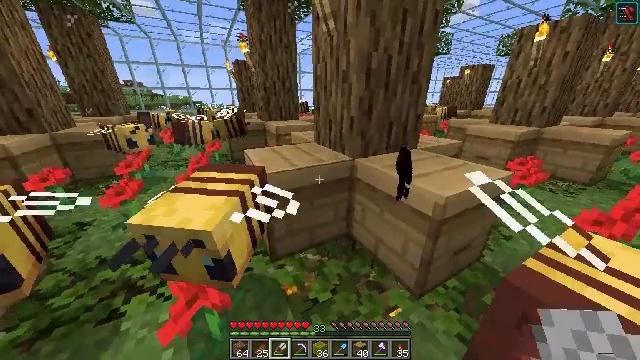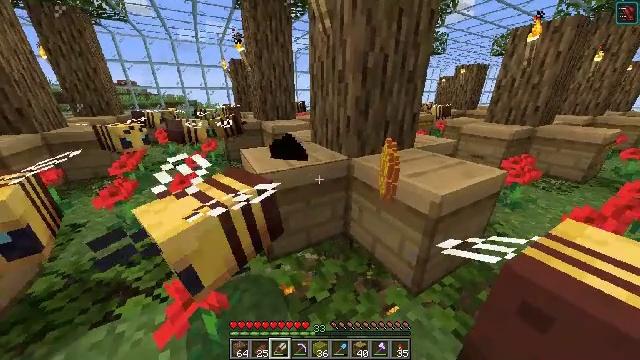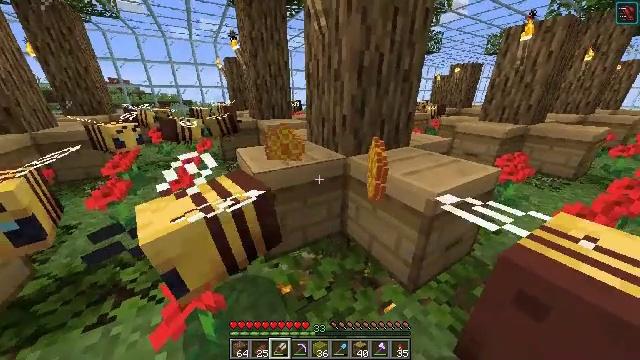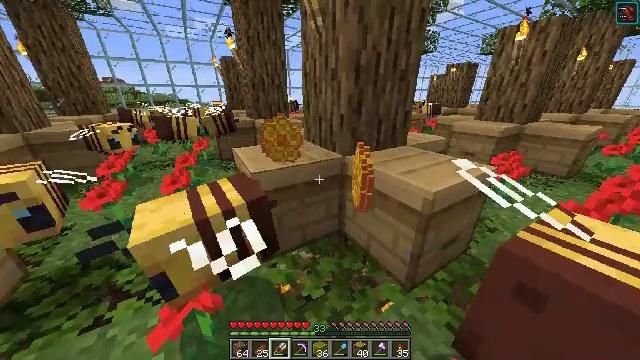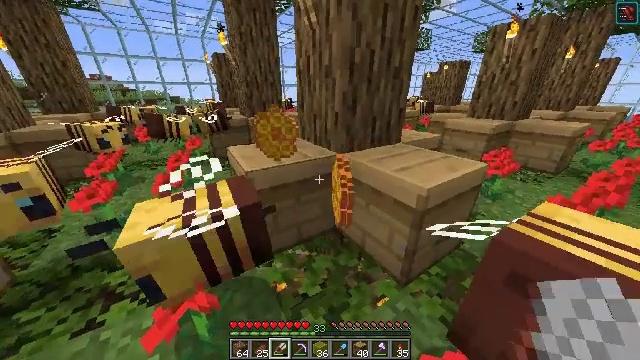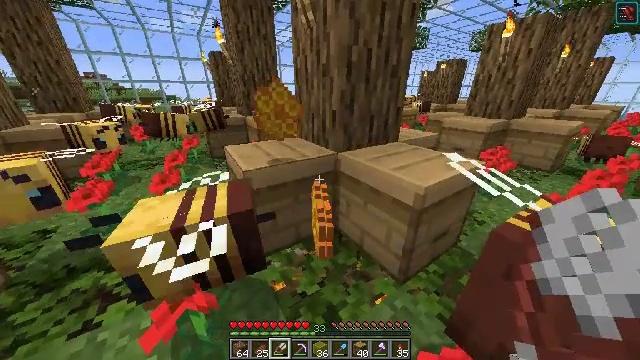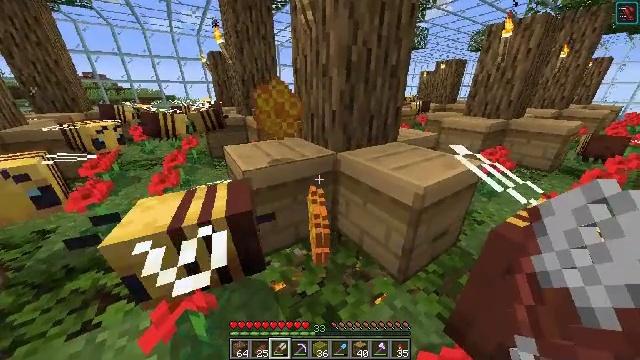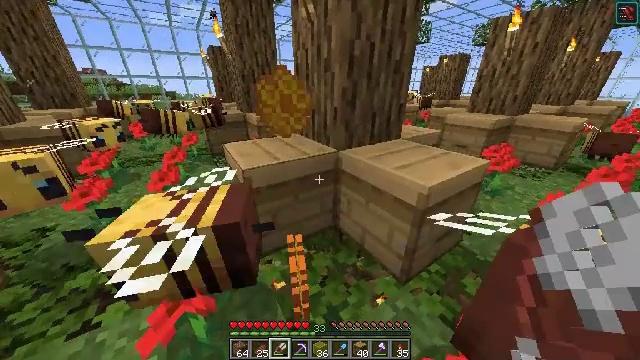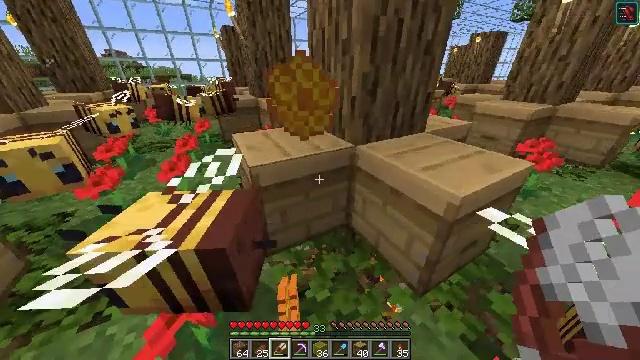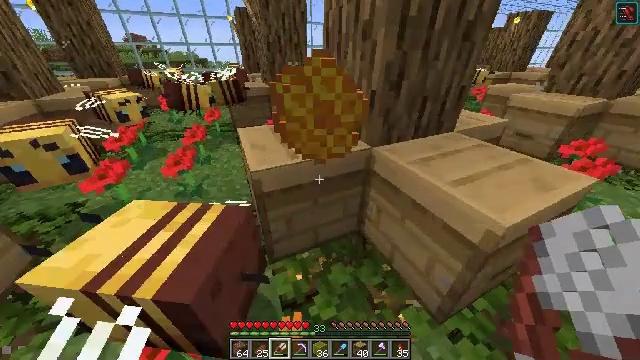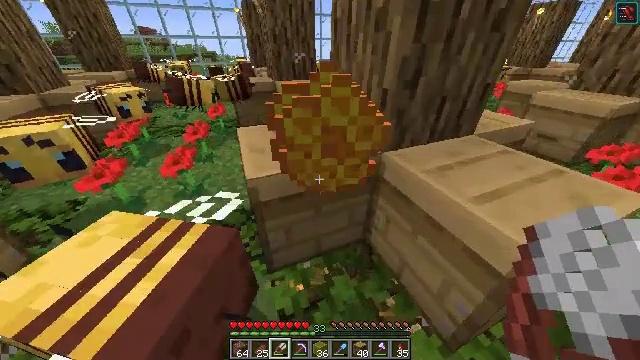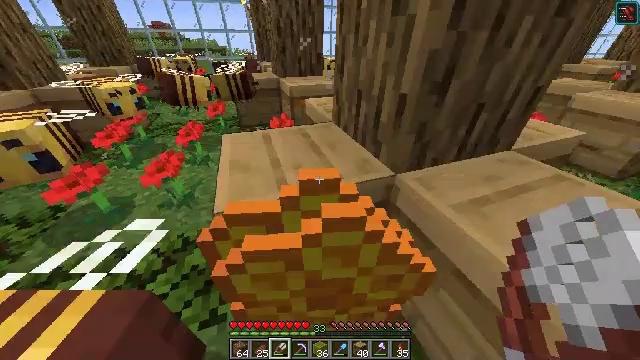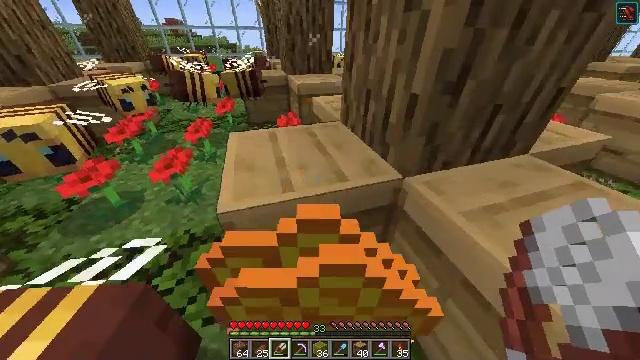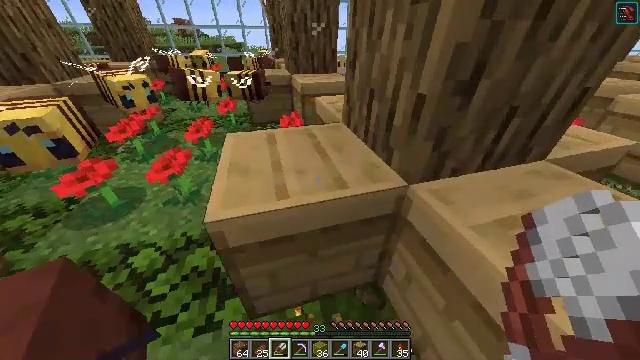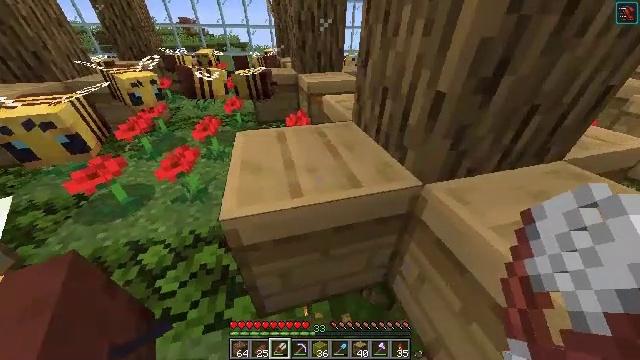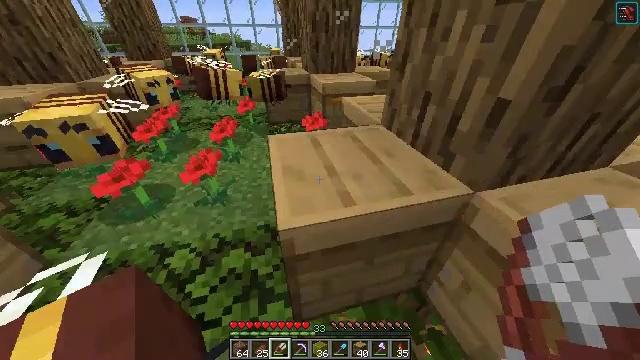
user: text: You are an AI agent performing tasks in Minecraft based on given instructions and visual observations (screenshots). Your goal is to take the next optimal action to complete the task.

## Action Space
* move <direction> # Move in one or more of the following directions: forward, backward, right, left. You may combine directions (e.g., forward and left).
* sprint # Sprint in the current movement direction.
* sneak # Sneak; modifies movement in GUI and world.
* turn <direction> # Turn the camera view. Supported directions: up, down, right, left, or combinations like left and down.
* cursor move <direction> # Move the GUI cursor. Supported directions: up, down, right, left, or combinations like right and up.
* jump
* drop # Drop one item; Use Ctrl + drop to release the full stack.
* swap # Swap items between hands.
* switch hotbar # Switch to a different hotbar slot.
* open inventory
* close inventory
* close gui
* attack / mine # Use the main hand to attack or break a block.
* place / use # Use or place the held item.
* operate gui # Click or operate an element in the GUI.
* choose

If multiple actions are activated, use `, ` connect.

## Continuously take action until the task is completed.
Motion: motion action
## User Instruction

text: Craft a honeycomb block.
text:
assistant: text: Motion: attack / mine
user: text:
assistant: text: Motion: turn right, attack / mine
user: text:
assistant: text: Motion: attack / mine
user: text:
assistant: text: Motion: turn right, attack / mine
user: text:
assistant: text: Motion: attack / mine
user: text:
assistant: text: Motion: attack / mine
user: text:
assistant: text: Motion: move forward, turn down, attack / mine
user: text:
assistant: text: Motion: move forward, turn left and down, attack / mine
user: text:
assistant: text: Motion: move forward, turn left and down, attack / mine
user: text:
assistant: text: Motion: move forward, turn left and down, attack / mine
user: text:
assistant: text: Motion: turn left and down, attack / mine
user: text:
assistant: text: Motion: turn left, attack / mine
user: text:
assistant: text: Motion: turn left, attack / mine
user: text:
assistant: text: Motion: move left, attack / mine
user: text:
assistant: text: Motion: move left, attack / mine
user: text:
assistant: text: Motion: move left, attack / mine
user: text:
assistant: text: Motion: move left, attack / mine
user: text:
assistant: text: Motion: move left, attack / mine
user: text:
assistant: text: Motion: move forward and move left, attack / mine
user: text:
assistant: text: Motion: move forward and move left, turn right and up, attack / mine
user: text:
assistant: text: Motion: move forward, turn right and up, attack / mine
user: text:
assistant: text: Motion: move forward, turn right and up, attack / mine
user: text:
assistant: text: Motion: move forward, turn right and up, attack / mine
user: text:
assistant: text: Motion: move forward, turn right and up, attack / mine
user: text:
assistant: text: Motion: move forward, turn right and up, attack / mine
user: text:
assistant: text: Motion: move forward, turn right and up, attack / mine
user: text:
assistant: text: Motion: move forward, turn right, attack / mine
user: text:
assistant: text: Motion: move forward, turn right, attack / mine
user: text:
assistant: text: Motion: move forward, attack / mine
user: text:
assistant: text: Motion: attack / mine and use / place